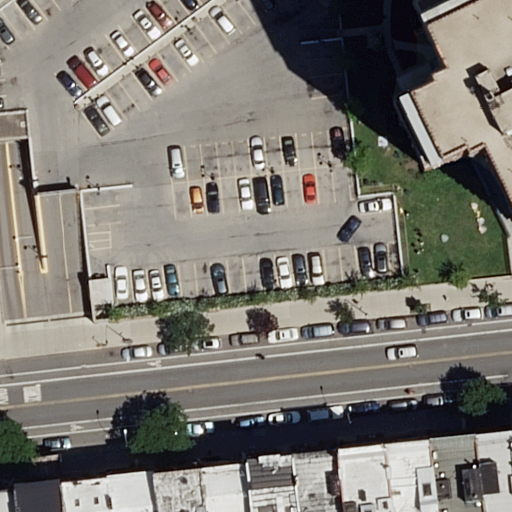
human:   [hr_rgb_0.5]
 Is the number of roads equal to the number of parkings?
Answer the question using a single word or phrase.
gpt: no

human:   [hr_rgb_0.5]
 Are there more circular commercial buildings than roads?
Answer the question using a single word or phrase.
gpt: no

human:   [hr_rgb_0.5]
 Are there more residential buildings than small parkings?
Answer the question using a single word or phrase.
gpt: yes

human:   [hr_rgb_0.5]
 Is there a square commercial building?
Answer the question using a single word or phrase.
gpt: no

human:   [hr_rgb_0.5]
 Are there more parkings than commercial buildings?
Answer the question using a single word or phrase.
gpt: yes

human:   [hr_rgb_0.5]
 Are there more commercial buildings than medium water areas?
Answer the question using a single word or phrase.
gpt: no

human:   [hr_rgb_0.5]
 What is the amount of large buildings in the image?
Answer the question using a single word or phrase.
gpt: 1

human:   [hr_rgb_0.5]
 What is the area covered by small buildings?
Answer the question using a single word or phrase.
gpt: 45m2

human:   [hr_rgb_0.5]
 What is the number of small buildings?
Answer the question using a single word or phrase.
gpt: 1

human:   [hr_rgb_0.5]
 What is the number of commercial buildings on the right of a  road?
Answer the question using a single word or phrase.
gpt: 0

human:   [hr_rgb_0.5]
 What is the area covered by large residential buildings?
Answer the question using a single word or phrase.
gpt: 1329m2

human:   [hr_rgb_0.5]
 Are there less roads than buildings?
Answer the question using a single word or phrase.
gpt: yes

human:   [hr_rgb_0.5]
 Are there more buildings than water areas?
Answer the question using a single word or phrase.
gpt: yes

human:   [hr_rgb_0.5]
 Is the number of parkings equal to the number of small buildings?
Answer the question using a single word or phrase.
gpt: yes

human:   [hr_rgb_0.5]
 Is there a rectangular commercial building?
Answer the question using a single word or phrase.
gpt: no

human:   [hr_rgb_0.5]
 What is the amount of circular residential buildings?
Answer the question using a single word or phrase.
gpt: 0

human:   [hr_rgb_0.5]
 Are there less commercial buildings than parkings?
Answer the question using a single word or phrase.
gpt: yes

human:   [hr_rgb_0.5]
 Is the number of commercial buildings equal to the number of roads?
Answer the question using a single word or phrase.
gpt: no

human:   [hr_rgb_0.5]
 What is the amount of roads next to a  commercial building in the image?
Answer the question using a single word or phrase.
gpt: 0

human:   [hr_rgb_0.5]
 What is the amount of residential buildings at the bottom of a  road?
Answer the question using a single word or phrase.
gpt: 12

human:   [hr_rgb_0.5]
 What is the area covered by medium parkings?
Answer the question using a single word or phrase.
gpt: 303m2

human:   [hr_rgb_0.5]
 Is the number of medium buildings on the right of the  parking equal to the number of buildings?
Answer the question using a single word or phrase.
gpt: no

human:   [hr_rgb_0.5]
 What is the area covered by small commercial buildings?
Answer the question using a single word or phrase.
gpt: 0m2

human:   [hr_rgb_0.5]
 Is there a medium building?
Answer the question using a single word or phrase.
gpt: yes

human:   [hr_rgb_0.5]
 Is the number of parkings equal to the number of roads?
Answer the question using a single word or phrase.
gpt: no

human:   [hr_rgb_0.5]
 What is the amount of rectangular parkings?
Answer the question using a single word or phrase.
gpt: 1

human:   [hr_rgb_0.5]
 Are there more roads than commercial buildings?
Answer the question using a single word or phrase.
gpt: yes

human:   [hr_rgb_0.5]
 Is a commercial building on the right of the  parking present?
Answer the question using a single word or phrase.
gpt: no

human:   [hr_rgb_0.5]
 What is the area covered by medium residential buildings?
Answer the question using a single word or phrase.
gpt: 1486m2

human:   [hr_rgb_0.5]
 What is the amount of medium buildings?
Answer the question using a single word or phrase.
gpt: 11

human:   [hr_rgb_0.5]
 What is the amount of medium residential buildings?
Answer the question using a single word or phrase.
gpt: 11

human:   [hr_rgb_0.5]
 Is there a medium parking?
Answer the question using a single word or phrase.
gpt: yes

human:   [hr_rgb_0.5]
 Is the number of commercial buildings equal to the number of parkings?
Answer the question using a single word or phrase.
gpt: no

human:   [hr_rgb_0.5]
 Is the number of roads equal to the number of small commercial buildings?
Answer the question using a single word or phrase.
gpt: no

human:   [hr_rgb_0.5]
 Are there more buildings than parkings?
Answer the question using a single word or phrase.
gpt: yes

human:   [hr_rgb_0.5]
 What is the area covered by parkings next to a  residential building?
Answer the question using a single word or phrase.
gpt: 303m2